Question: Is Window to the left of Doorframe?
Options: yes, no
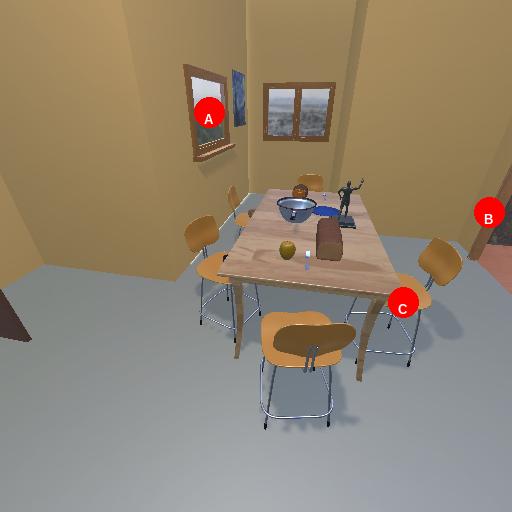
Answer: yes